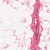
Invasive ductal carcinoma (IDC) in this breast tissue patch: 0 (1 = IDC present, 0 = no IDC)